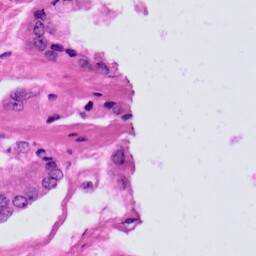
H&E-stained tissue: Prostate